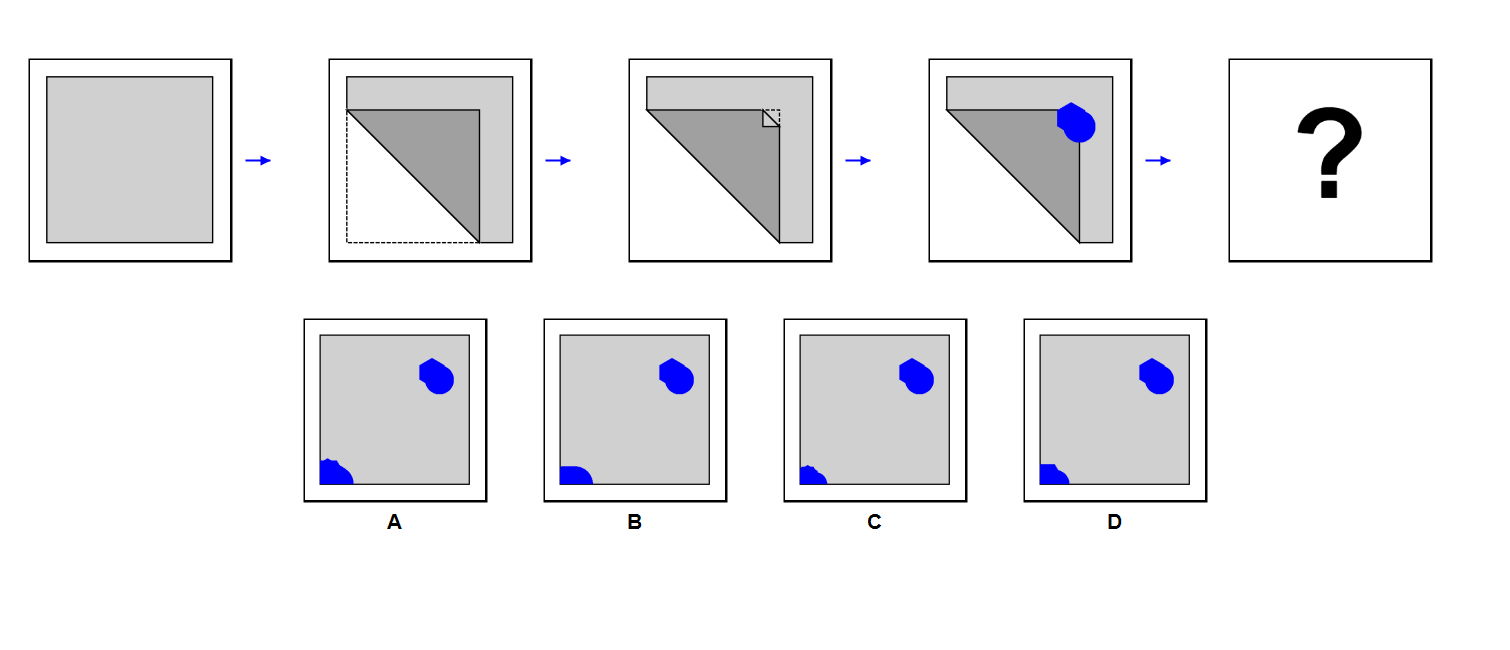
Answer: D